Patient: sex M, age 51
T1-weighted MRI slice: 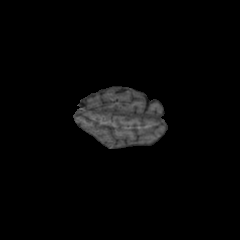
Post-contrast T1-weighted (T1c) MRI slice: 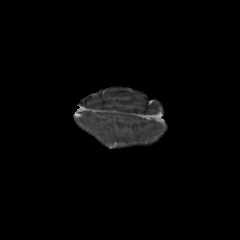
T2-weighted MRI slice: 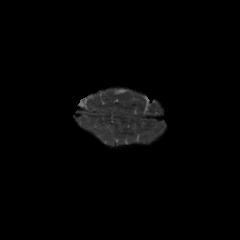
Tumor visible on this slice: no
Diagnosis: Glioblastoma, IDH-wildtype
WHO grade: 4